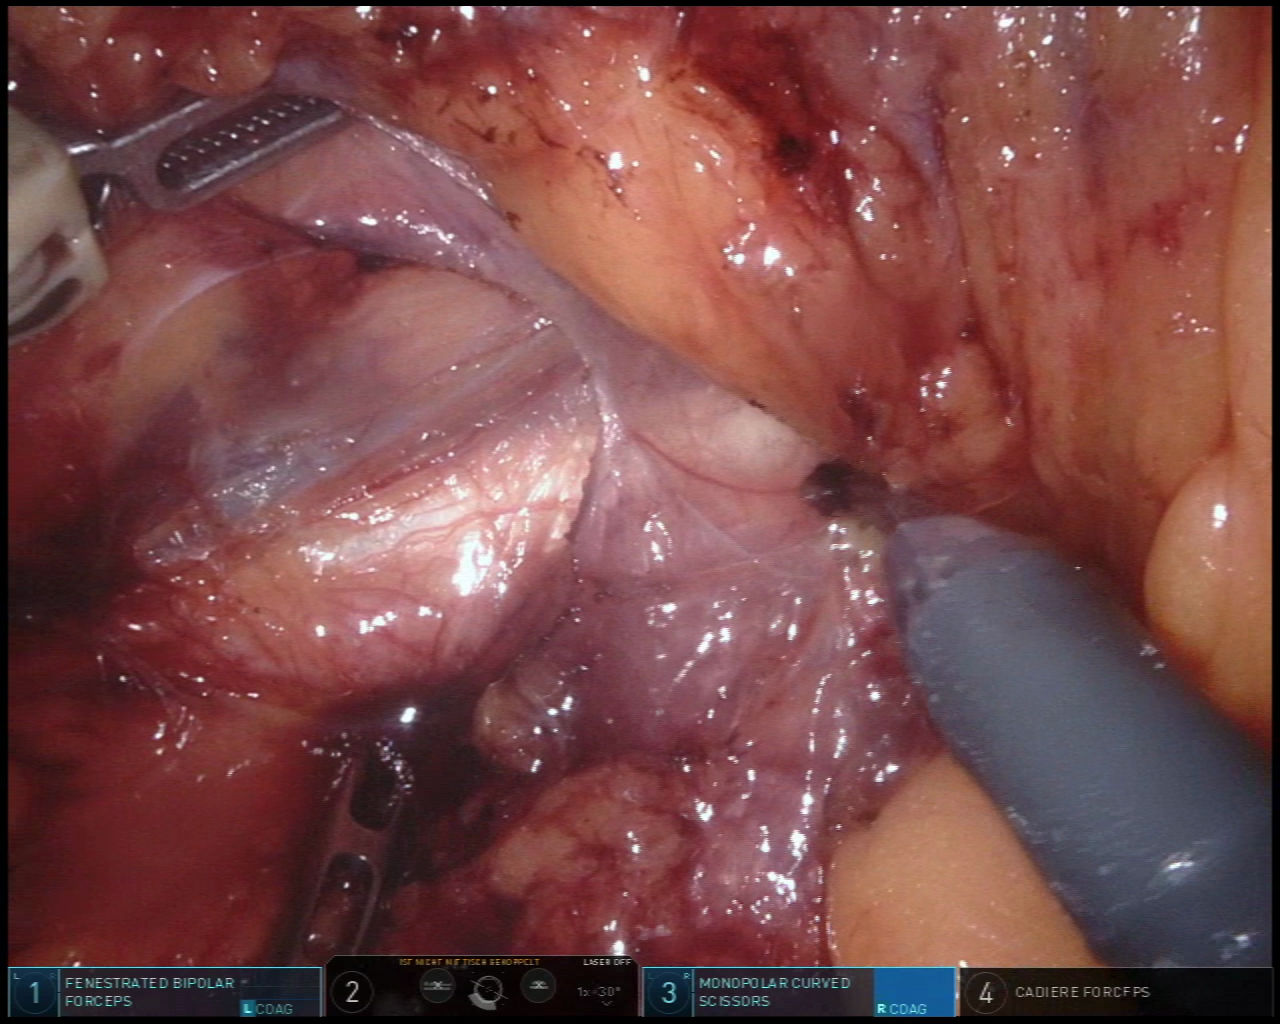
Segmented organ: ureter
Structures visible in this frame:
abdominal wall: no
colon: no
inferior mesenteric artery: no
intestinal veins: no
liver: no
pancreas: no
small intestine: no
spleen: no
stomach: no
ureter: yes
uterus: no
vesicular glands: no